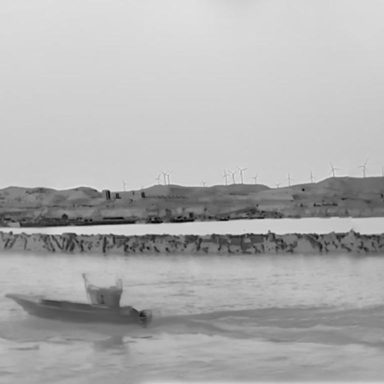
There is a bulk_carrier in the infrared image.